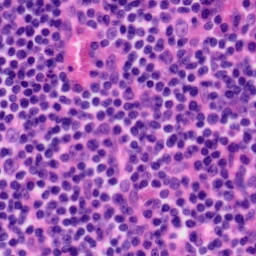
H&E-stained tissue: Tonsil